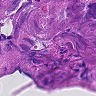
Metastatic tissue present: yes